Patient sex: M
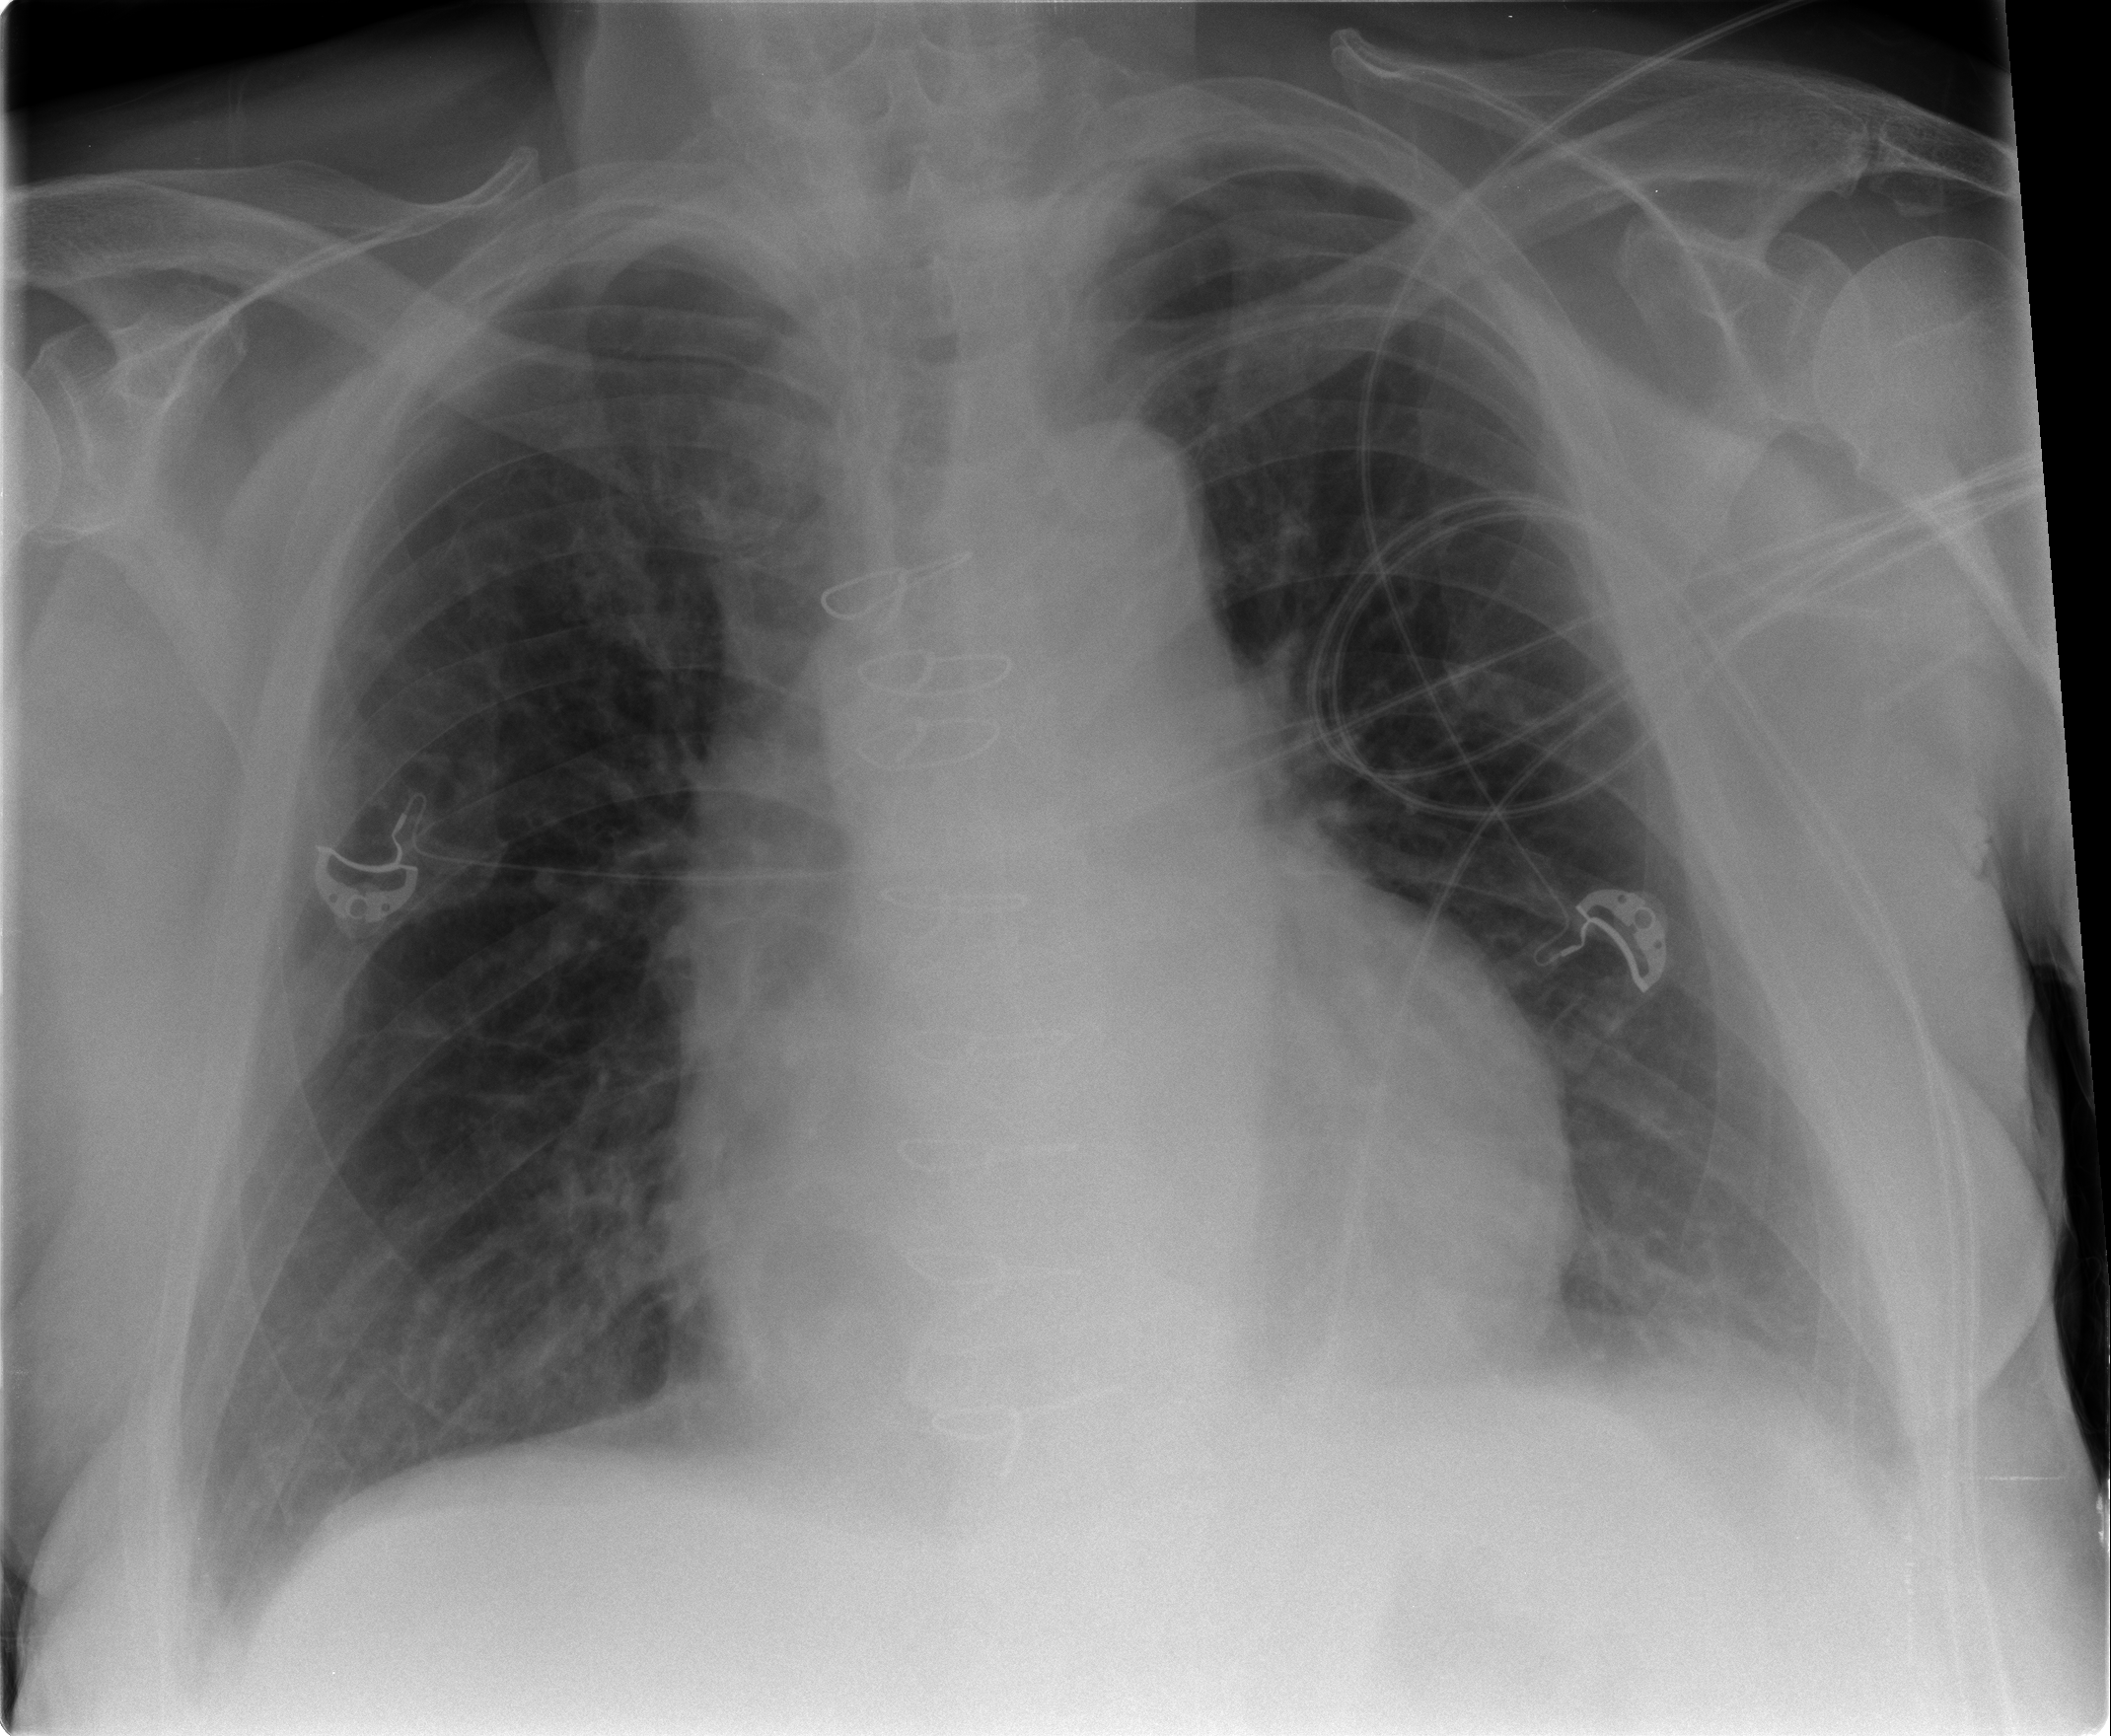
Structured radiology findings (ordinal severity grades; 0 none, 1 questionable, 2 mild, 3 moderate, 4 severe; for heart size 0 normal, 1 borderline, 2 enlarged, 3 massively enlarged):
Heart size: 1
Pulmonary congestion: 1
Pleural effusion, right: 0
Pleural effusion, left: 1
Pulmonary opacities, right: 0
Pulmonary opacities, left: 0
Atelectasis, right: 2
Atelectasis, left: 1